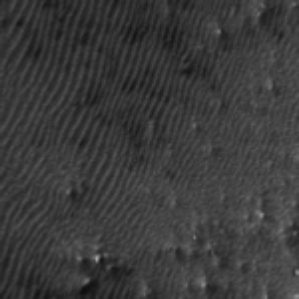
Label: frost